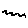
Label: zigzag